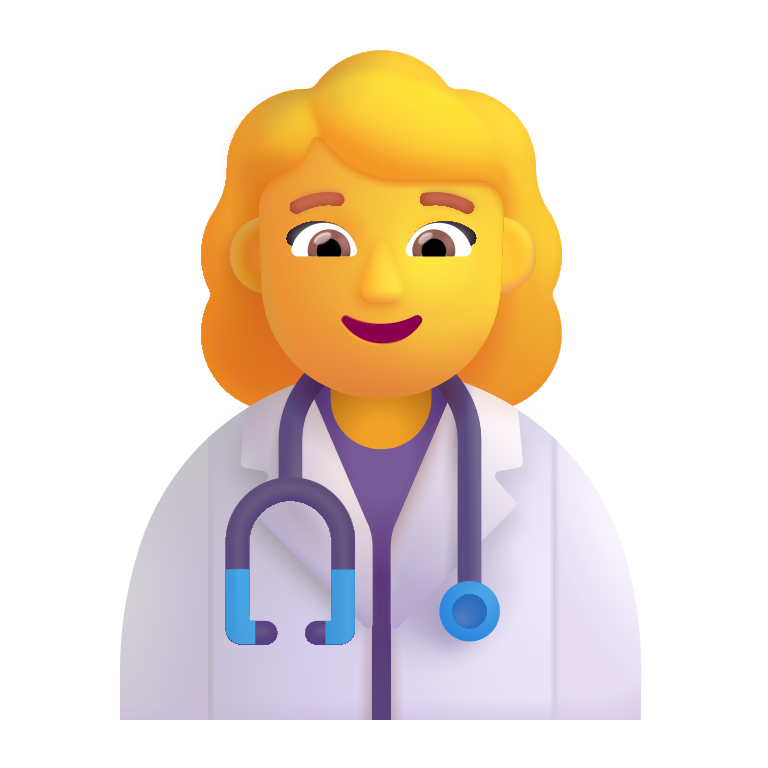
woman health worker color default